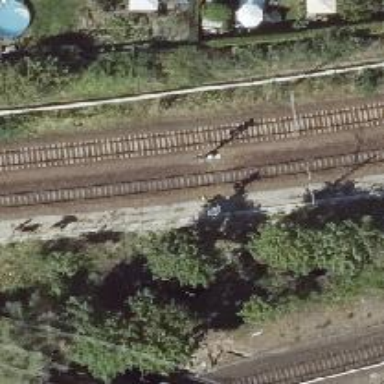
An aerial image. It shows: Railway signal.